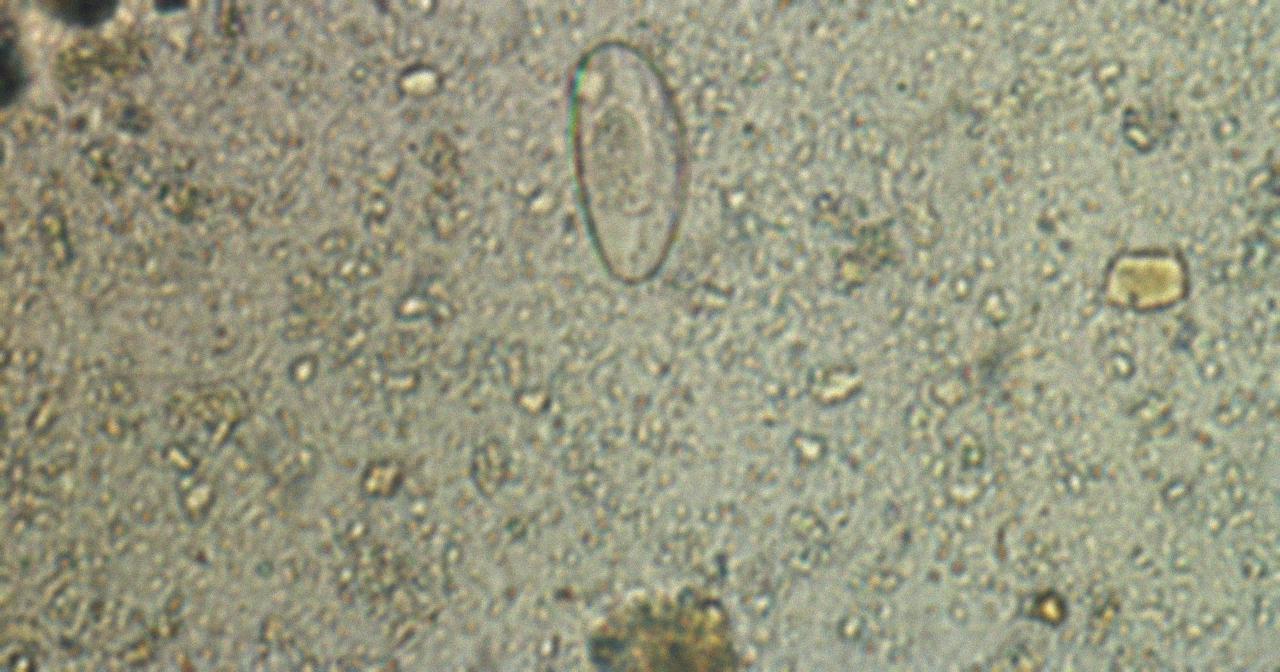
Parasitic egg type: Enterobius vermicularis